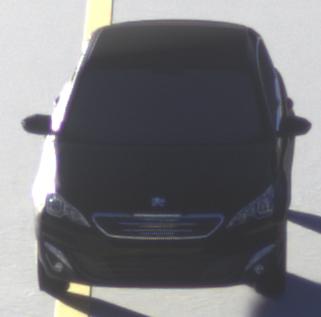
Make: Peugeot
Model: 308 VTi 82
Detailed model: 308 (II)
Model produced from: 2013/09
Model produced until: 2014/11
Doors: 5
Color: black
Road condition: dry road
Daytime: sunrise or sunset
Contrast: high contrast